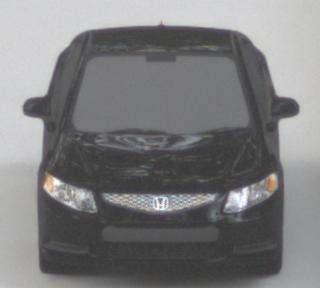
Make: Honda
Model: Civic Limousine 1.8
Detailed model: Civic (IX) Limousine
Model produced from: 2014/05
Model produced until: 2017/06
Doors: 4
Color: black
Road condition: dry road
Daytime: morning or afternoon
Contrast: low contrast